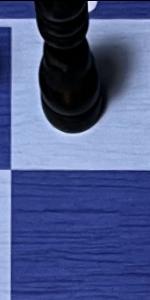
Label: Empty